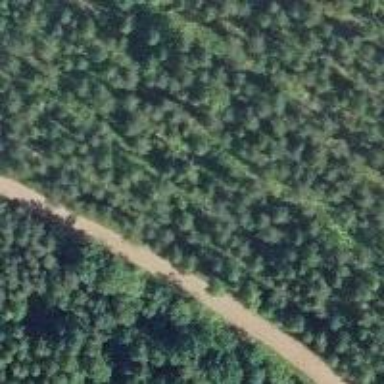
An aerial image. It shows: Unclassified road.